Field crop: maize
Growth stage: 2
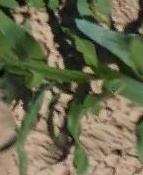
Species: maize